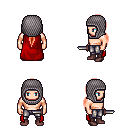
a pixel art fantasy rpg character, male body template, human, light skin, red cape, metal pants, red ponytail hairstyle, chain hood, maroon shoes, dagger, four views (front, back, left, right), 2x2 character sprite sheet, small pixel art, hard edges, no anti-aliasing